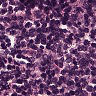
Metastatic tissue present: no